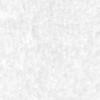
Label: no_change